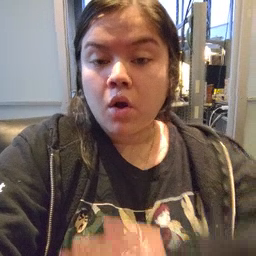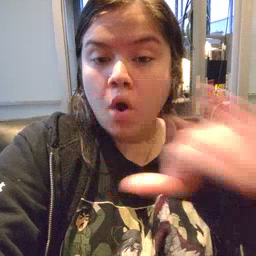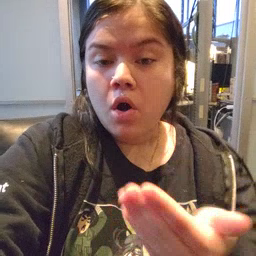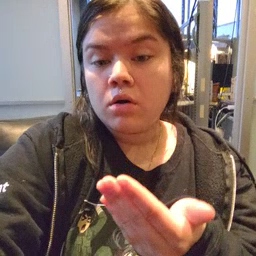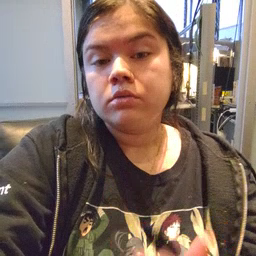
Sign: all